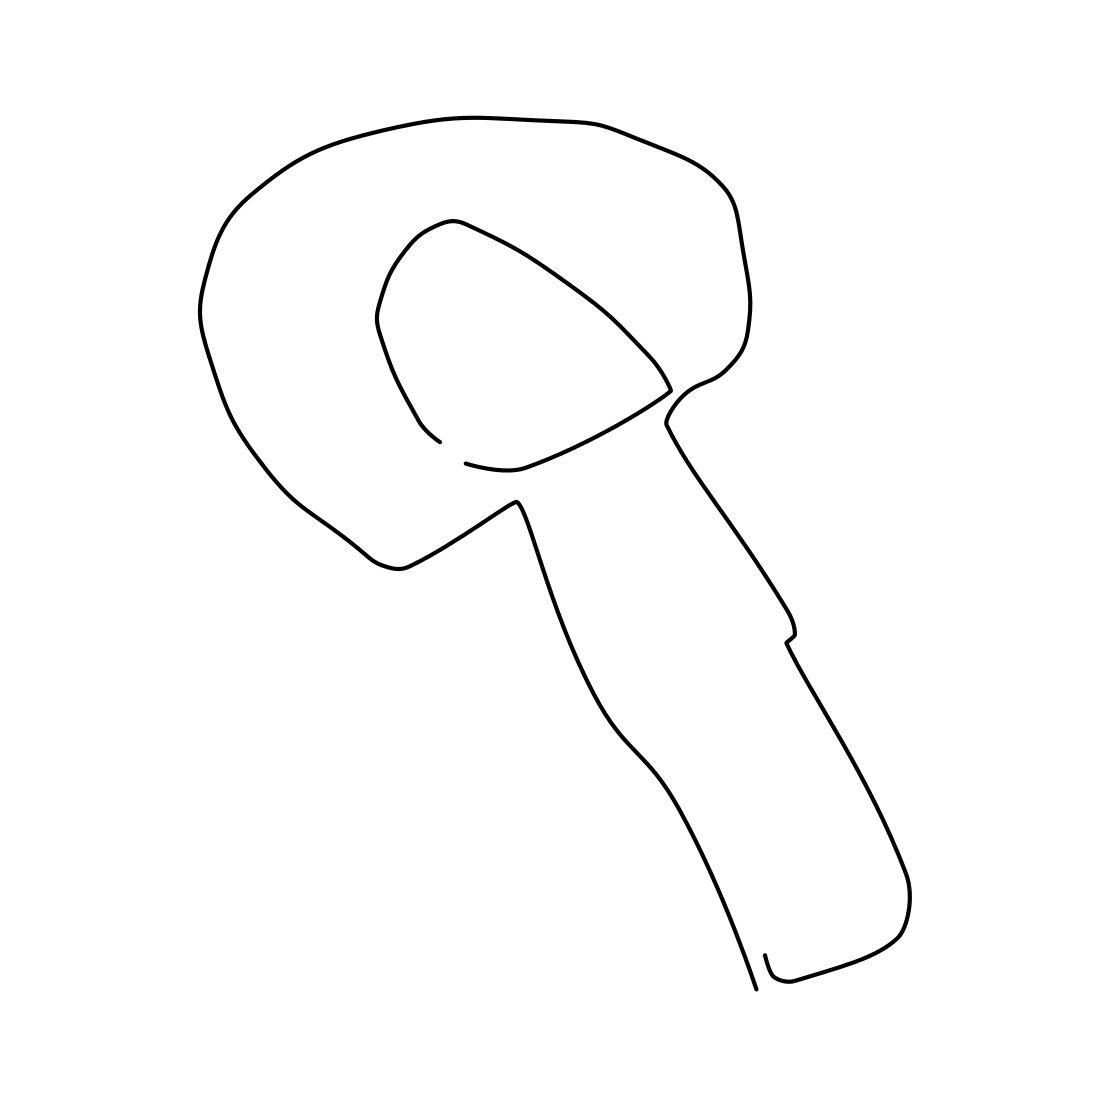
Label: bottle opener